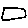
Label: square